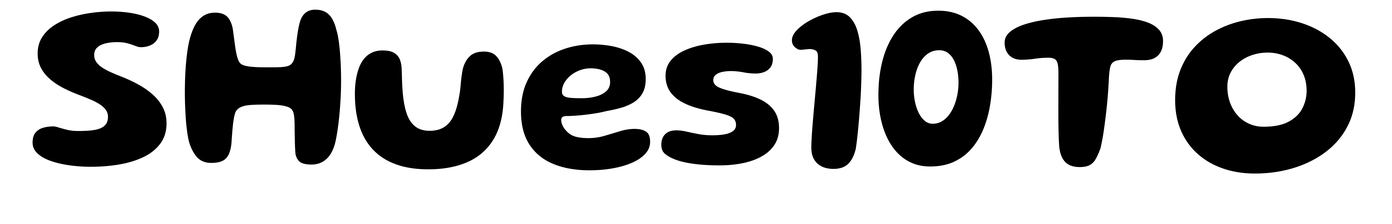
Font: Gluten_SemiBold